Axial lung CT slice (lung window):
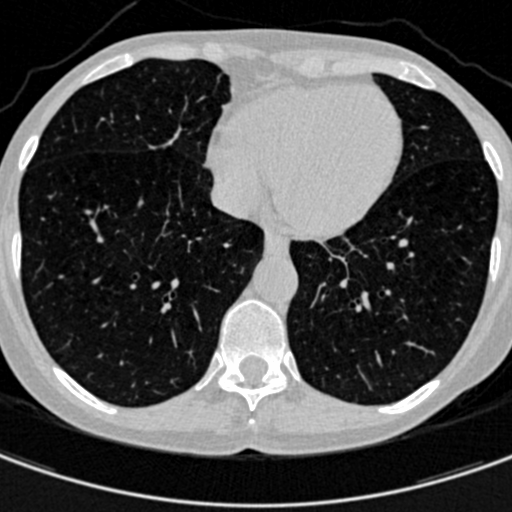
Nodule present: no